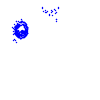
Particle: proton